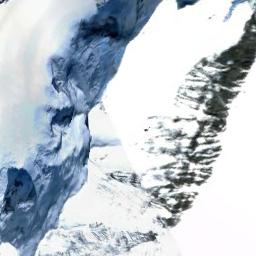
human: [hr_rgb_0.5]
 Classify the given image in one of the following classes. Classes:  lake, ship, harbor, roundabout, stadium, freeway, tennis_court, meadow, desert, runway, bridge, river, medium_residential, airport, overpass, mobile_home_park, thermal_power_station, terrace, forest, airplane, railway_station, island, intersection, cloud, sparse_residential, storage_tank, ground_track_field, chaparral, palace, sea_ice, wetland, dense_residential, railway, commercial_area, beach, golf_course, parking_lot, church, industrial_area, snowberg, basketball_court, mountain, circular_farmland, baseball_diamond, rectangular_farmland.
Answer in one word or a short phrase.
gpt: snowberg